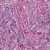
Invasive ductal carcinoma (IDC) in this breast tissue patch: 1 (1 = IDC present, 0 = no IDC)